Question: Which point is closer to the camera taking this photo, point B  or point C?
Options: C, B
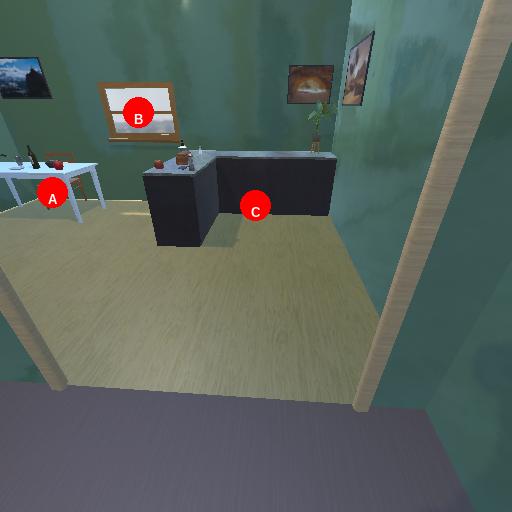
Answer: C